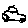
Label: car